Field crop: maize
Growth stage: 2
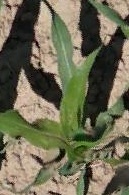
Species: maize